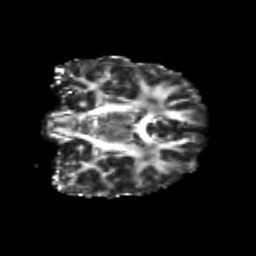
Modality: FA
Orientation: coronal
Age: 25
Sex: female
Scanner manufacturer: siemens
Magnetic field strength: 3 T
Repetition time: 3.5 s
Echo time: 0.113 s